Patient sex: M
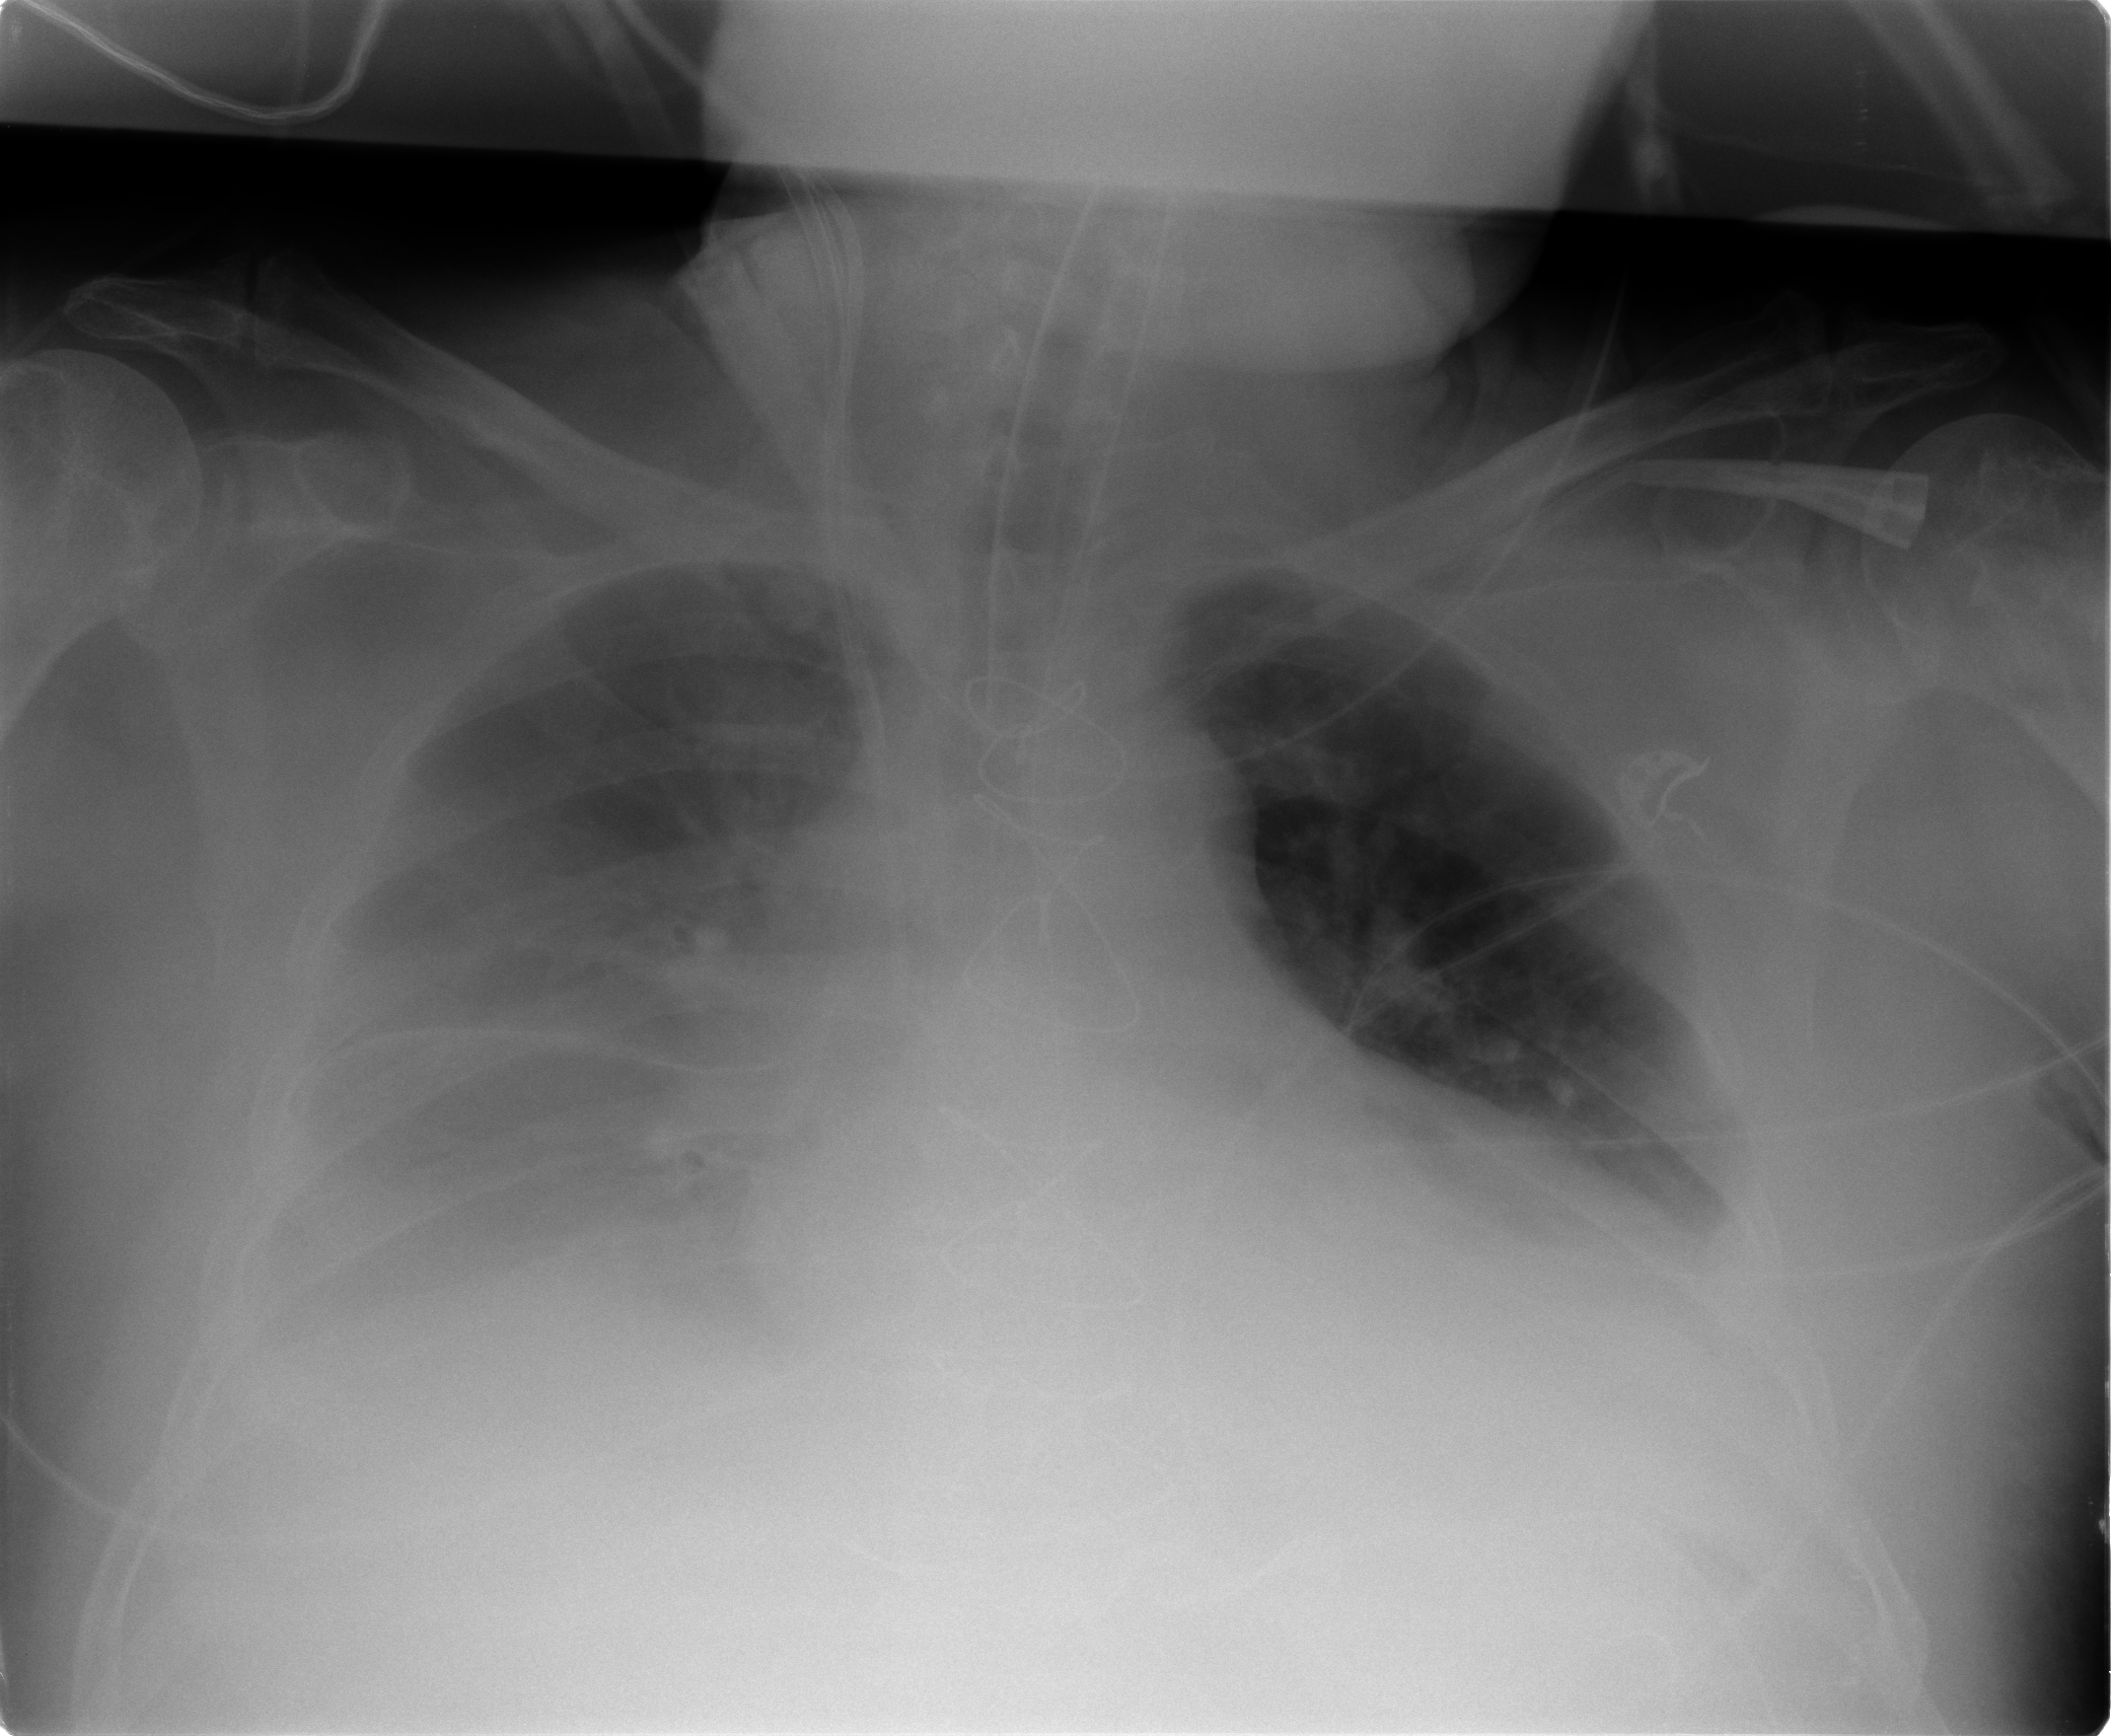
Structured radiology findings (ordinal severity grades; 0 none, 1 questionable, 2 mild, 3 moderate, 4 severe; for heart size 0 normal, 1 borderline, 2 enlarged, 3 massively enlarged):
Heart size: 2
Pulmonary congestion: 2
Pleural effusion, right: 2
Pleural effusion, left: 1
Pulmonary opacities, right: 0
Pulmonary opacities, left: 0
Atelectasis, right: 2
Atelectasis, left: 2